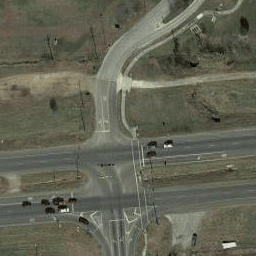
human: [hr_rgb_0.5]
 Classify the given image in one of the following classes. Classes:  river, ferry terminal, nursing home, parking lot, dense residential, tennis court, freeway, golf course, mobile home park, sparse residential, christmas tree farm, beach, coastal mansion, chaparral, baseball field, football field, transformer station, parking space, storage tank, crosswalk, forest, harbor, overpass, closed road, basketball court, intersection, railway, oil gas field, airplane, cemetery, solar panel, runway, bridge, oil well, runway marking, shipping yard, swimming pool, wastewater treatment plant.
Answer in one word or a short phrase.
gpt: intersection